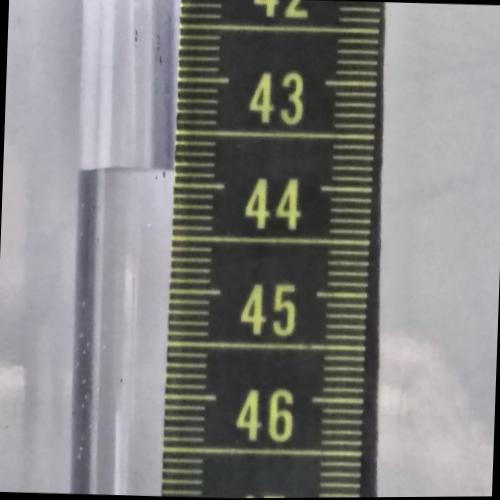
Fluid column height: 43.9 cm